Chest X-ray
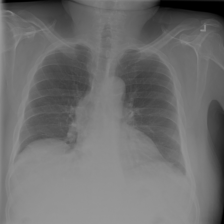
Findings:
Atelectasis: negative
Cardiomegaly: negative
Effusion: negative
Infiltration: negative
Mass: negative
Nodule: negative
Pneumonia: negative
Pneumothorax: negative
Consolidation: negative
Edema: negative
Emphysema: negative
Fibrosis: negative
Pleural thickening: negative
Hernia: negative